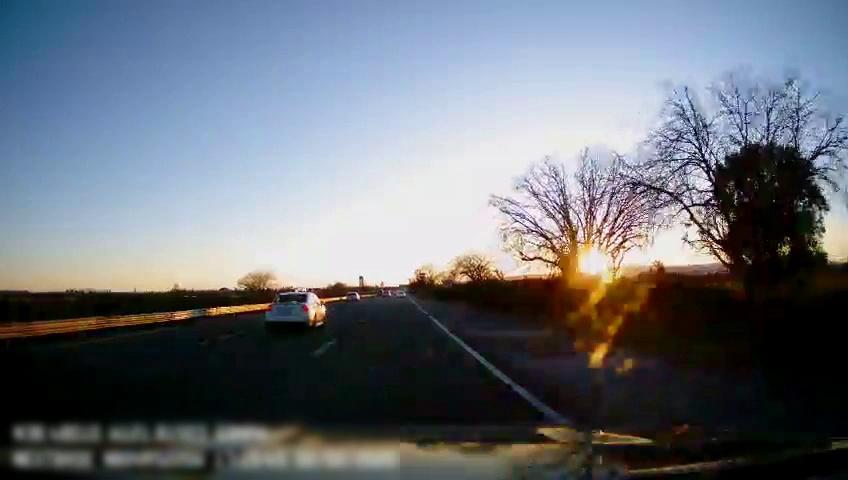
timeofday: Day
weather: Sunny
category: Drivable Space
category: Vehicles | SUV
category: Vehicles | Car
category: Lanes | Alternate Lane
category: Lanes | Alternate Lane
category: Lanes | Current Lane
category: Lanes | Alternate Lane